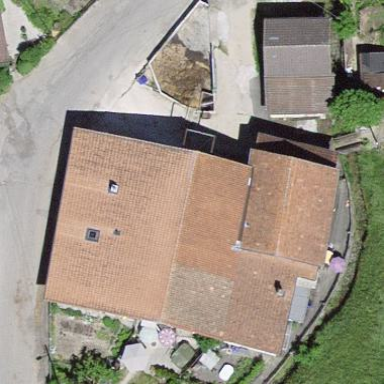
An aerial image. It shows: Farm building.